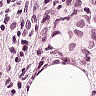
Metastatic tissue present: yes